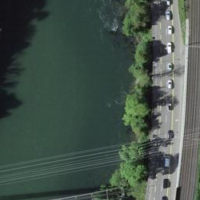
EUNIS habitat code: 15
Species observed at this site:
Lamium galeobdolon